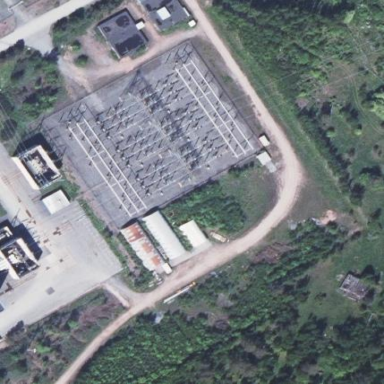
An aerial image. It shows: Transmission level substation.